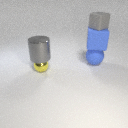
large blue rubber sphere below large blue rubber cube